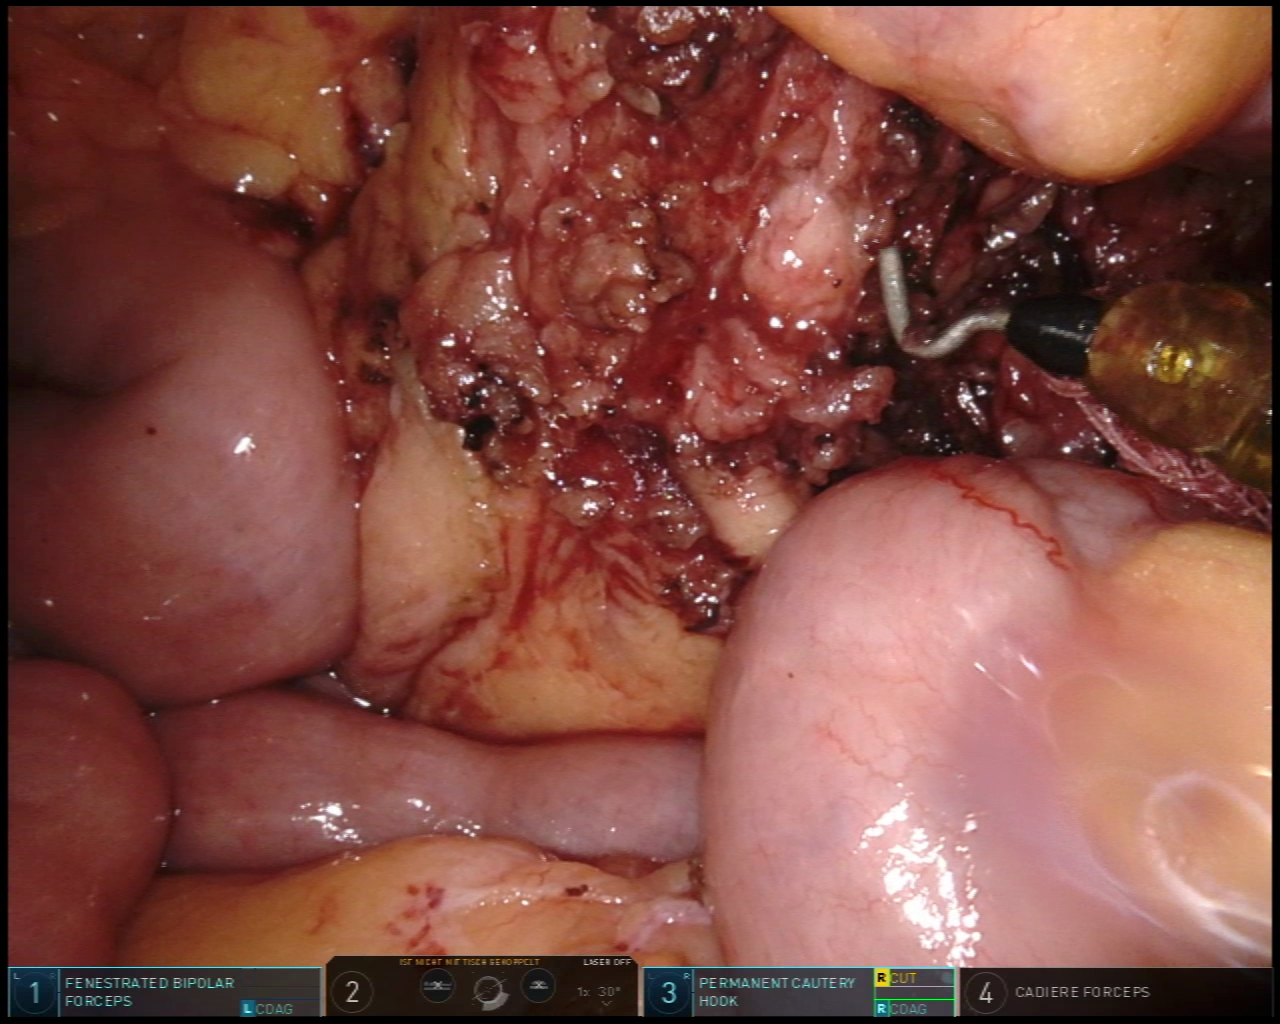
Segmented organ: inferior_mesenteric_artery
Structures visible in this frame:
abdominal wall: no
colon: no
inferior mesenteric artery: yes
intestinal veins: no
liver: no
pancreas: no
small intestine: yes
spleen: no
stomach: no
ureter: no
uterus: no
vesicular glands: no